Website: home-depot
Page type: address-validator
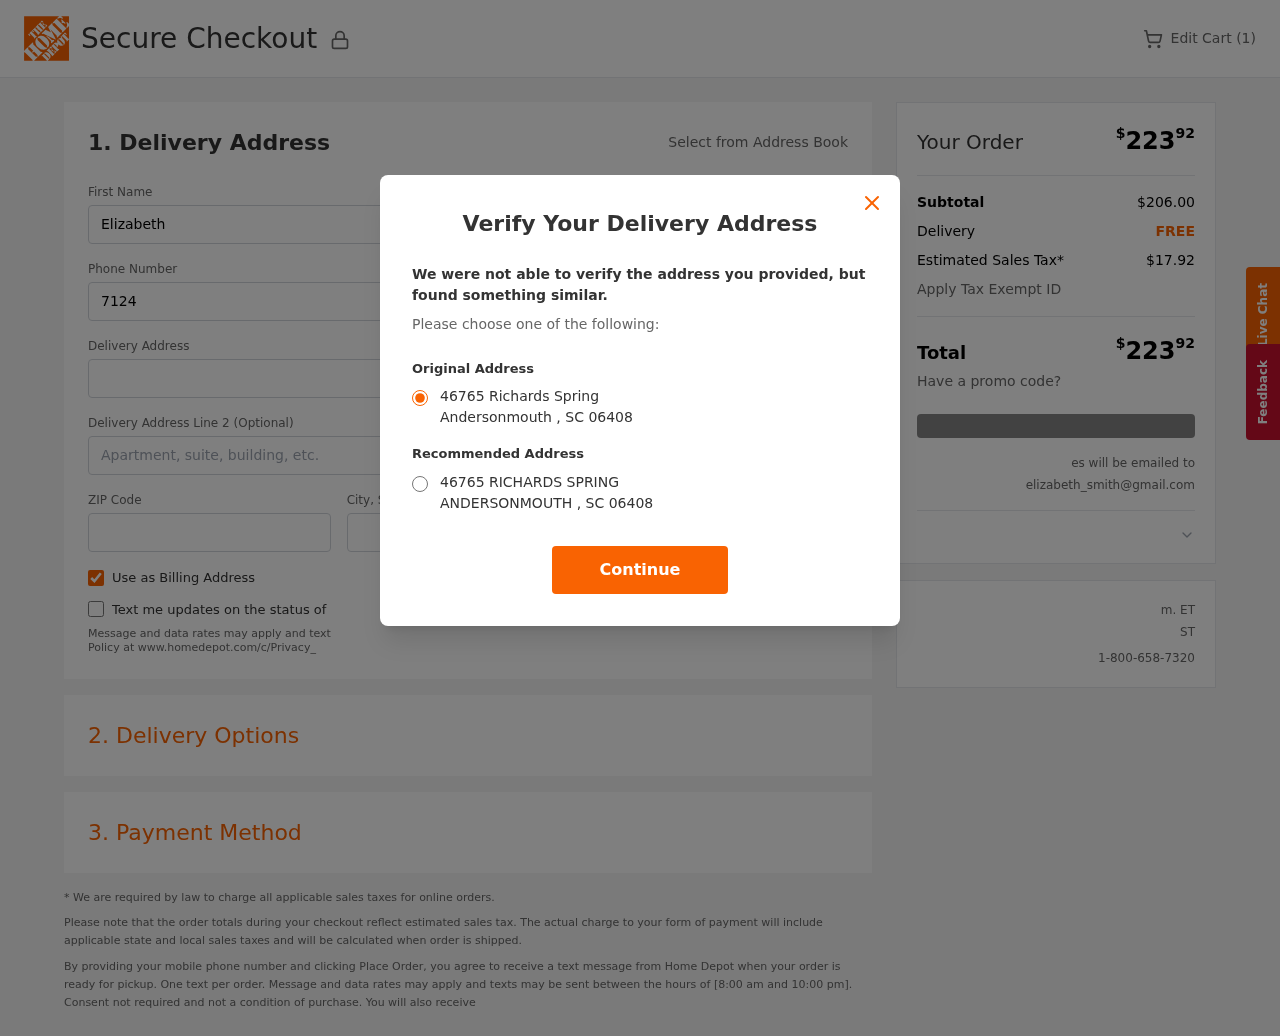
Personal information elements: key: PII_CITY
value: Andersonmouth
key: PII_EMAIL
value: elizabeth_smith@gmail.com
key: PII_POSTCODE
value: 06408
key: PII_STATE_ABBR
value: SC
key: PII_STREET
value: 46765 Richards Spring
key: PII_FIRSTNAME
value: Elizabeth
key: PII_LASTNAME
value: Smith
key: PII_PHONE
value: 7124364400
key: PII_CITY_STATE
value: Andersonmouth, SC
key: PII_STREET_ALT
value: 46765 RICHARDS SPRING
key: PII_CITY_ALT
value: ANDERSONMOUTH
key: PII_POSTCODE_FULL
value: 06408
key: PII_POSTCODE_NUMERIC
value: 6408
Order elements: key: ORDER_NUM_ITEMS
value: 1
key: ORDER_TOTAL
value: $22392
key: ORDER_SUBTOTAL
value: $206.00
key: ORDER_SHIPPING_COST
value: FREE
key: ORDER_TAX
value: $17.92